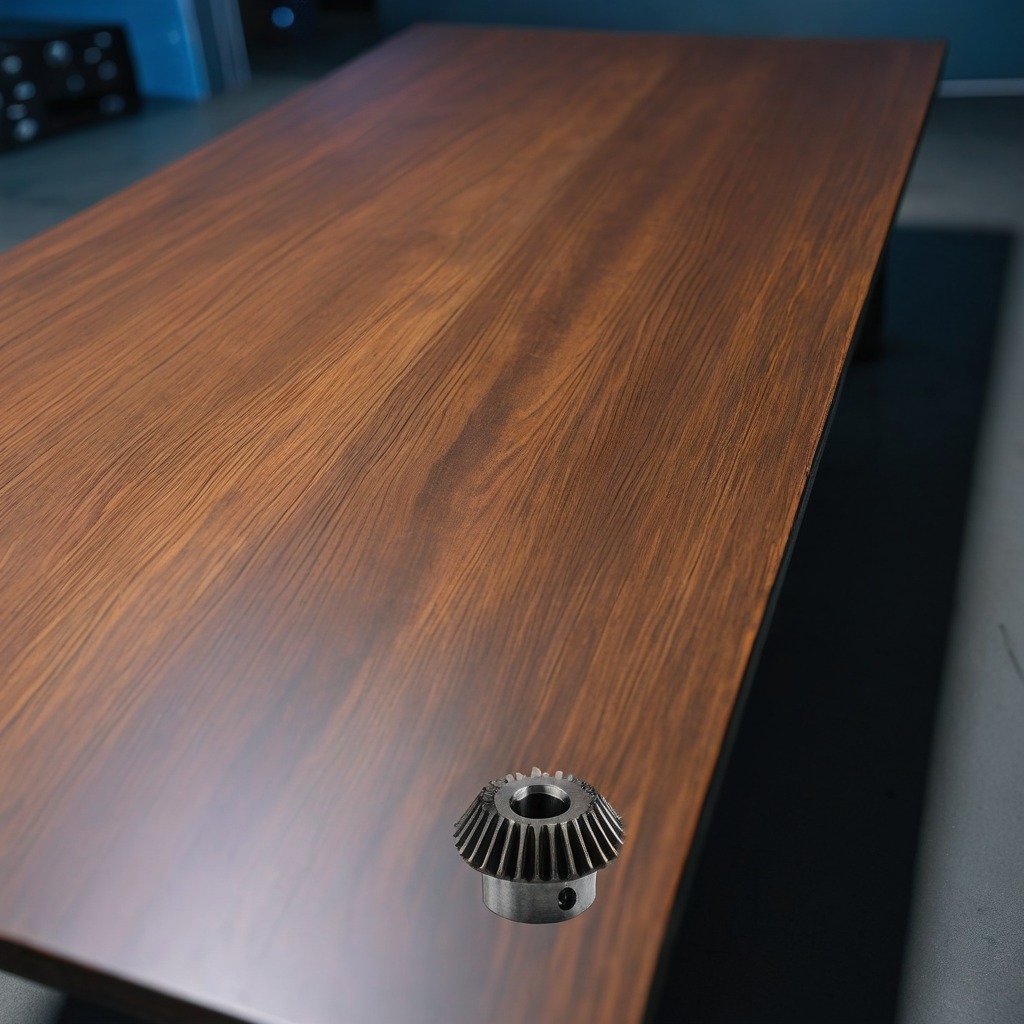
A steel gear with teeth is lying on the table.